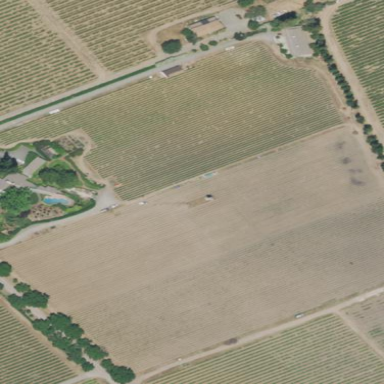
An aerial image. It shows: Vineyard with grape crops.